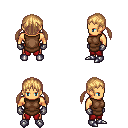
a pixel art fantasy rpg character, male body template, human, tanned skin, brown tunic, red pants, light blonde twin-tailed hairstyle, metal gloves, metal boots, four views (front, back, left, right), 2x2 character sprite sheet, small pixel art, hard edges, no anti-aliasing